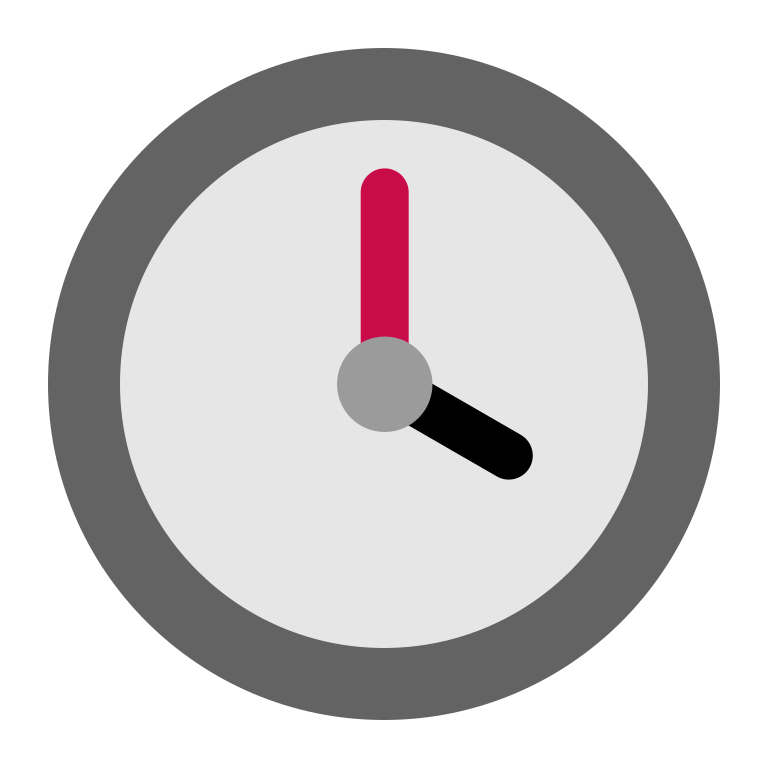
four oclock flat